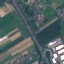
Land use / land cover class: Highway